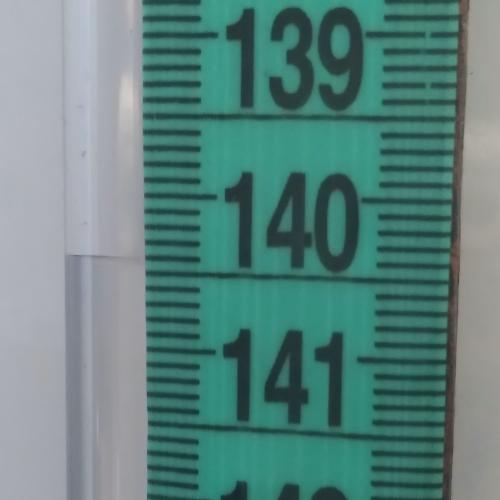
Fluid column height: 140.4 cm